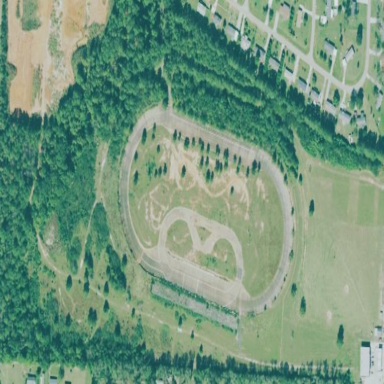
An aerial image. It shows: Motor sports-related object.